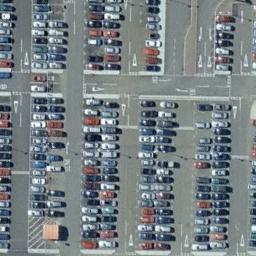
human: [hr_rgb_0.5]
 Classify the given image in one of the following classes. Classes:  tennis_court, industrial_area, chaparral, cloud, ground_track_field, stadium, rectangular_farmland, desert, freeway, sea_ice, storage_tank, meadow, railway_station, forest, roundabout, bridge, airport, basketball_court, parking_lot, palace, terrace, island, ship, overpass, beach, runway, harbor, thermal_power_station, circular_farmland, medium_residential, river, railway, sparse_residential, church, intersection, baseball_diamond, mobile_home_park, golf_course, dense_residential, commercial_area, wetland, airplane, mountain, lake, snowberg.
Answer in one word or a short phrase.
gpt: parking_lot